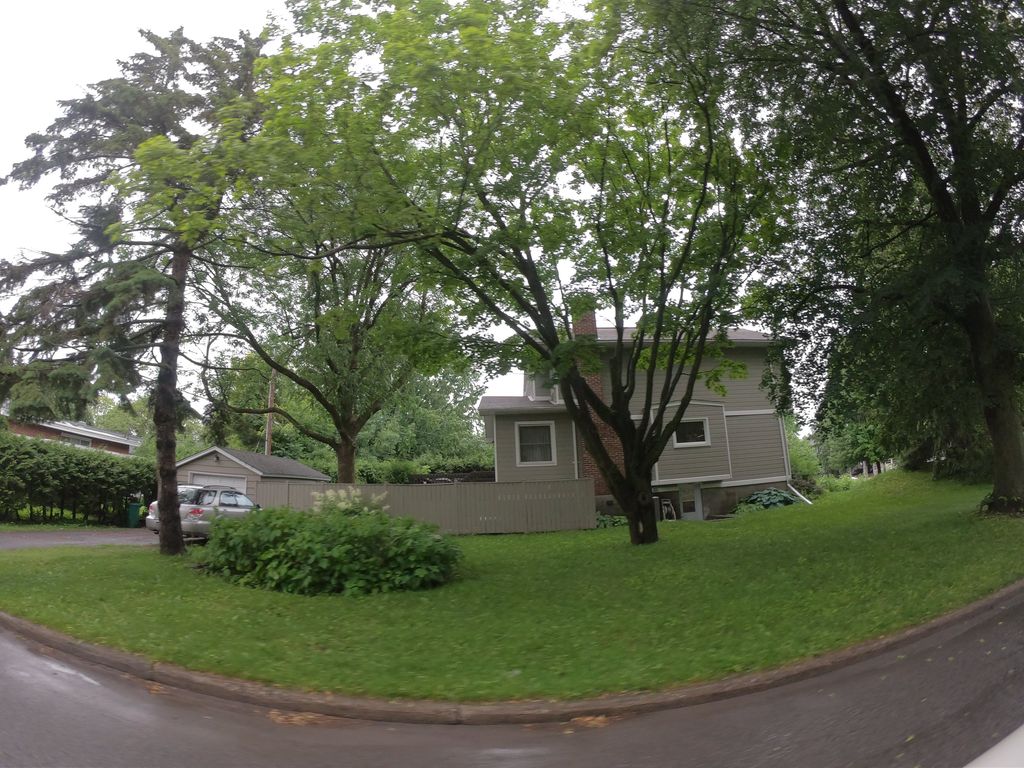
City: ottawa-gatineau